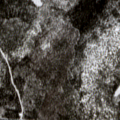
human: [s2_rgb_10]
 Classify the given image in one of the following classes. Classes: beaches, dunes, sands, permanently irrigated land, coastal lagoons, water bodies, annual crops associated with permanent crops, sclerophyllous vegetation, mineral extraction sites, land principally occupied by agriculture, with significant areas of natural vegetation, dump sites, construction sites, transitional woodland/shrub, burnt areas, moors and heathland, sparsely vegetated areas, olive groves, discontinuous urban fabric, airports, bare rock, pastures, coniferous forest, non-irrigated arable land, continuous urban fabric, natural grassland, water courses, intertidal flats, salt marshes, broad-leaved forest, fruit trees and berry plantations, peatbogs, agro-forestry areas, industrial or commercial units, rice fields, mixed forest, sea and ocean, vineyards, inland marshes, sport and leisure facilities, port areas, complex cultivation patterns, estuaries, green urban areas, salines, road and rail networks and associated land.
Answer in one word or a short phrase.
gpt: coniferous forest, mixed forest, transitional woodland/shrub